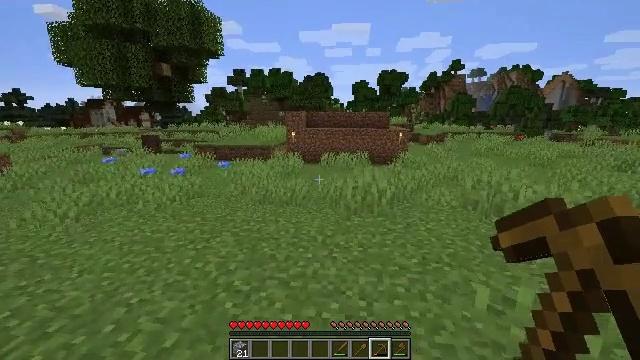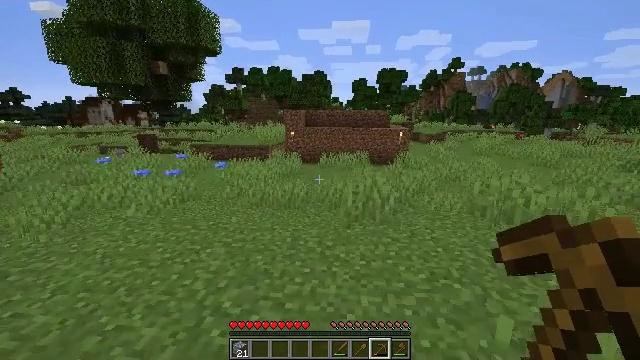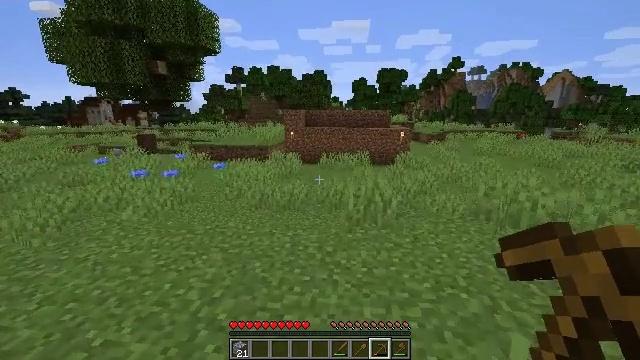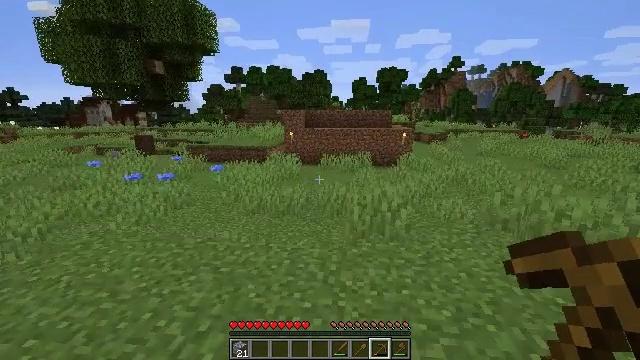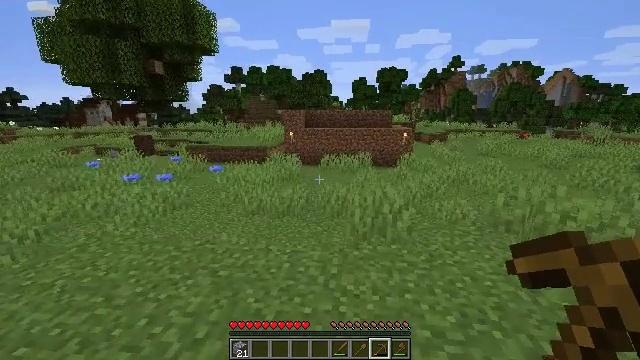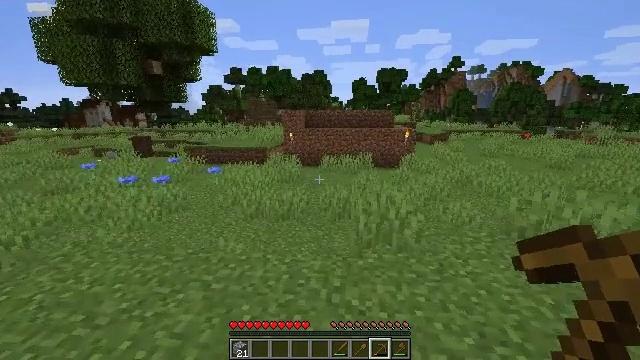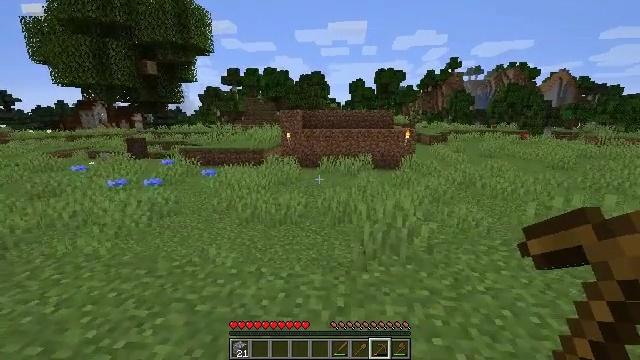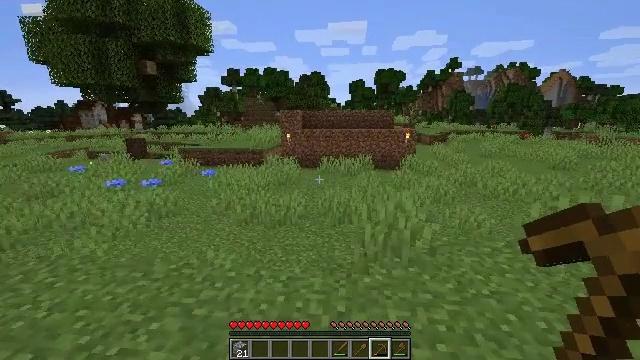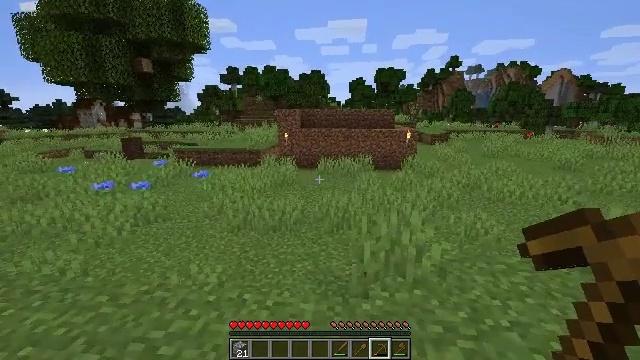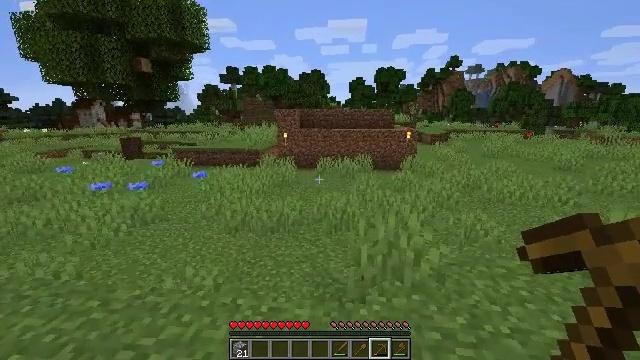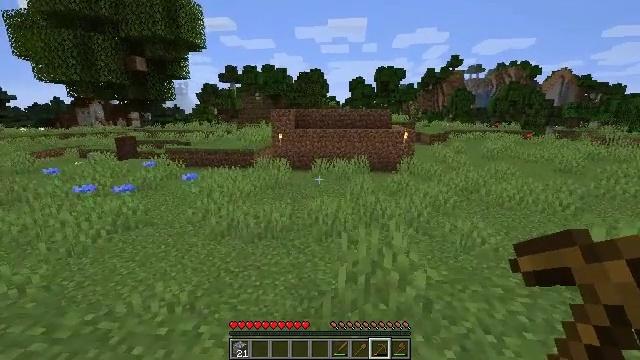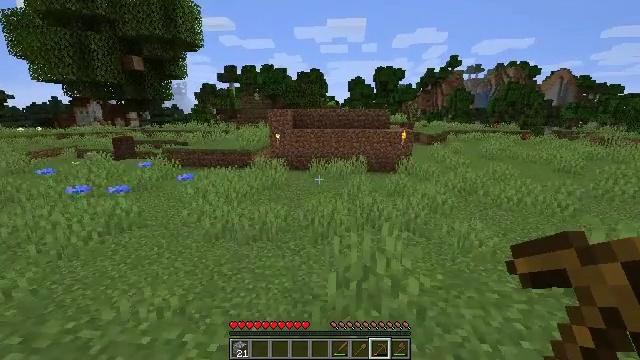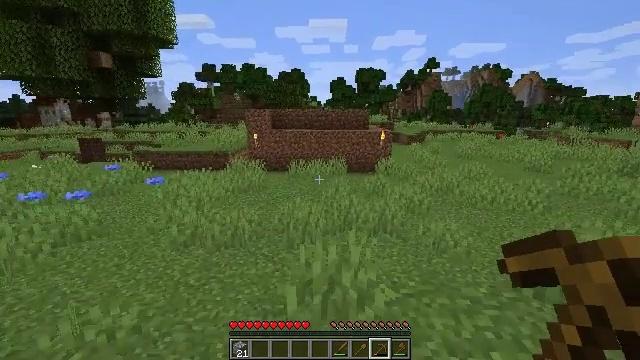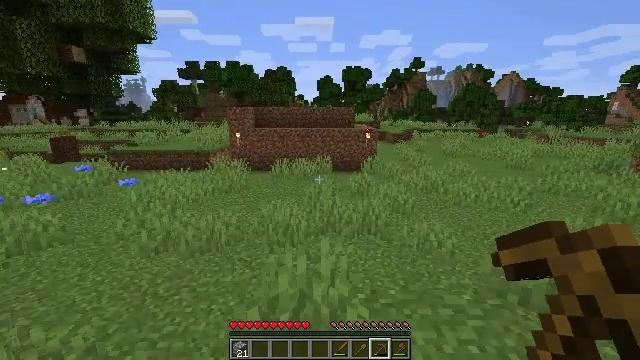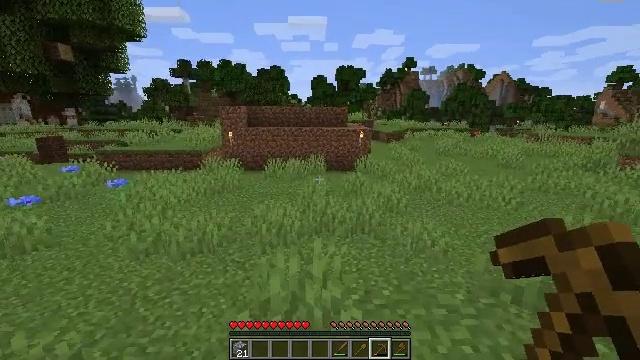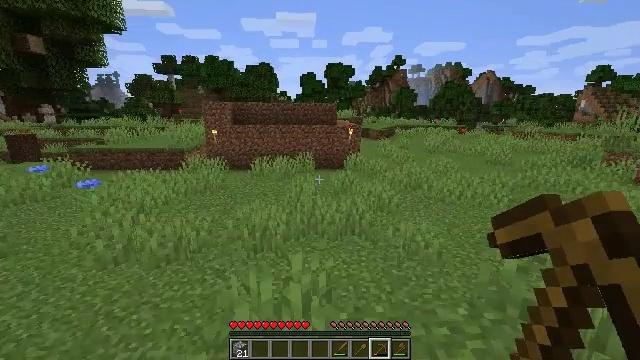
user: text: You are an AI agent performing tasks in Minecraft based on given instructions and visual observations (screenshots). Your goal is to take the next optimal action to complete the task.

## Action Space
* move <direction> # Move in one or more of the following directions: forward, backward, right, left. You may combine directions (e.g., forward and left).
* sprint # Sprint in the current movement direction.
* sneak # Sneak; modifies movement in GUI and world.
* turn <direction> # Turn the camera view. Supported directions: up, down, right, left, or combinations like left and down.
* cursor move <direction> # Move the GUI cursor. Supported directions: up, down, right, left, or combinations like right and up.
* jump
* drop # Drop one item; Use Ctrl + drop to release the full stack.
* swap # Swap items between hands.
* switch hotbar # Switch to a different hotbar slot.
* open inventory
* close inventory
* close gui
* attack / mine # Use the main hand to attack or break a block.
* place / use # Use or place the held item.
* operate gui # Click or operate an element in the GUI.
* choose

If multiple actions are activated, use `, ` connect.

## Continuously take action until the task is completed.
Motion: motion action
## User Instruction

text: Chop down the oak log.
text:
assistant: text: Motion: move forward
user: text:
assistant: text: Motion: move forward
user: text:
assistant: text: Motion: move forward
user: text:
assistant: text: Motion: move forward
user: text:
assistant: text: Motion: move forward
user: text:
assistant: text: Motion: move forward
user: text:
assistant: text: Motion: move forward
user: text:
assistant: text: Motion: move forward and move right
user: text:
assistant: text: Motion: move forward and move right
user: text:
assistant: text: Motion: move forward and move right
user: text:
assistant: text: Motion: move forward and move right
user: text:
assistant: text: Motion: move forward and move right, turn right
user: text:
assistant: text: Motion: move forward, turn right
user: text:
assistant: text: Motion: move forward, turn right
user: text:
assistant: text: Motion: move forward, turn right
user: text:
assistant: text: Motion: move forward
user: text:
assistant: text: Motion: move forward
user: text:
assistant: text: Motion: move forward
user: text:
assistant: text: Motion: move forward
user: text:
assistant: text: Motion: move forward
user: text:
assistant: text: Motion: move forward
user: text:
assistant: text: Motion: move forward
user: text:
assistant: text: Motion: move forward, turn right
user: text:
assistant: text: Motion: move forward, turn right
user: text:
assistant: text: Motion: move forward, turn right
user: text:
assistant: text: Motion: move forward, turn right
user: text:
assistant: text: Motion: move forward, turn right
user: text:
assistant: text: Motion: move forward, turn right and up
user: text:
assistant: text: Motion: move forward, turn right
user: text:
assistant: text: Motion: move forward, switch to hotbar 1